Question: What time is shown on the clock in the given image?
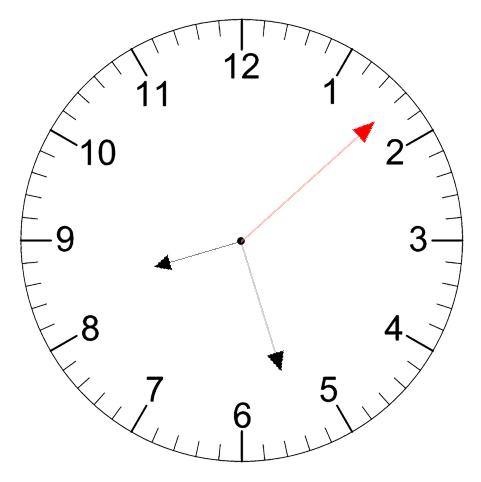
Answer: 08:27:08